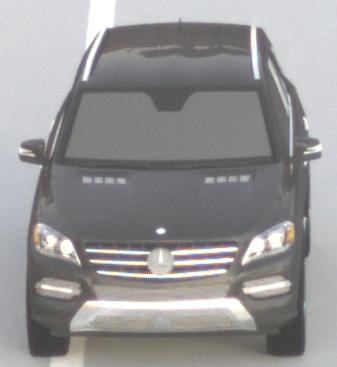
Make: Mercedes-Benz
Model: ML 350
Detailed model: M-Class (166)
Model produced from: 2011/11
Model produced until: 2014/10
Doors: 5
Color: gray
Road condition: dry road
Daytime: sunrise or sunset
Contrast: low contrast